Question: I am trying to use the type from the Managed Extensibility Framework (MEF). According to <URL>, it lives in "" which is part of .NET Framework 4.5. But I cannot find it in Add Reference for a .NET 4.5 application.

Where can I find this DLL?
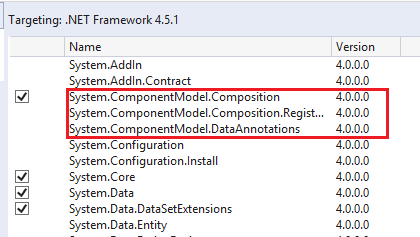
Answer: It turned out to be part of MEF 2, which needs to be installed with NuGet. It's not distributed with .NET Framework.